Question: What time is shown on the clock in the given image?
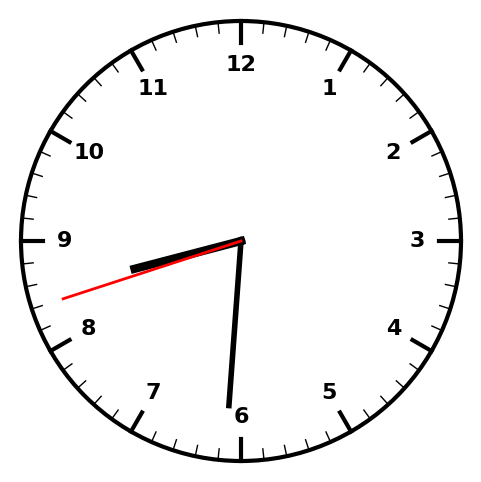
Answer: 08:30:42